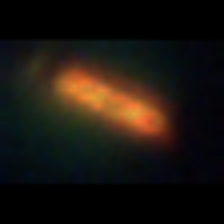
Taxon: Pennate
Group: Diatoms